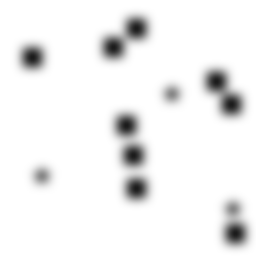
Squares: 9
Triangles: 0
Stars: 3
Total shapes: 12